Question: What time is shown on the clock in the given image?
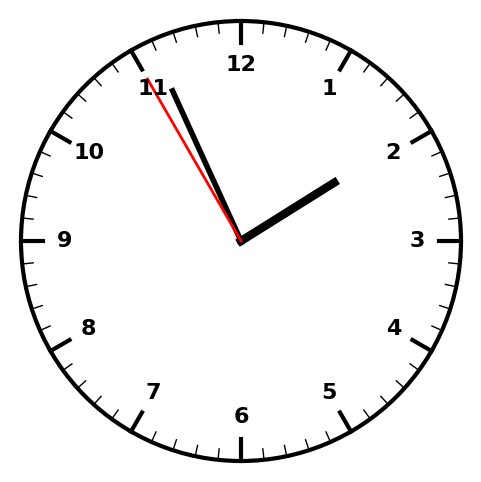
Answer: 01:55:55